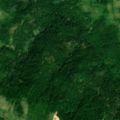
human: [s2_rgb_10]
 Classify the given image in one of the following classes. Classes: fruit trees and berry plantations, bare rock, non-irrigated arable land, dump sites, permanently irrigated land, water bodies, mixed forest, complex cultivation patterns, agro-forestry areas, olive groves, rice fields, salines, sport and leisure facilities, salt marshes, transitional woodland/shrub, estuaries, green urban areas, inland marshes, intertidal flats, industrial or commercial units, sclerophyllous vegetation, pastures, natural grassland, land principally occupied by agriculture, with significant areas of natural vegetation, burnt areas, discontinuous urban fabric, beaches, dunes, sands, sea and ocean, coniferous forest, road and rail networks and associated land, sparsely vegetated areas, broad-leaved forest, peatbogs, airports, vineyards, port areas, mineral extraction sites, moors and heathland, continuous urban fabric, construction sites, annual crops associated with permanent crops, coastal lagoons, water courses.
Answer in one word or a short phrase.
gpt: complex cultivation patterns, broad-leaved forest, transitional woodland/shrub